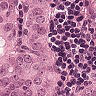
Metastatic tissue present: yes